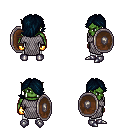
a pixel art fantasy rpg character, male body template, orc, green skin, chain mail, white pants, raven swoop hairstyle, gold gloves, metal boots, shield, four views (front, back, left, right), 2x2 character sprite sheet, small pixel art, hard edges, no anti-aliasing